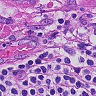
Metastatic tissue present: yes